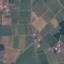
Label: PermanentCrop